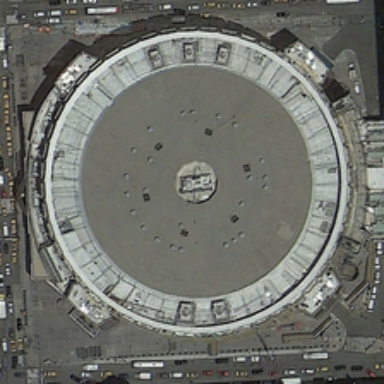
Four roads are around a circle building .